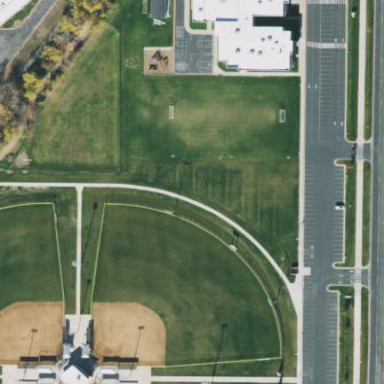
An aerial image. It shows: Baseball pitch for leisure and sports activities.